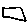
Label: square